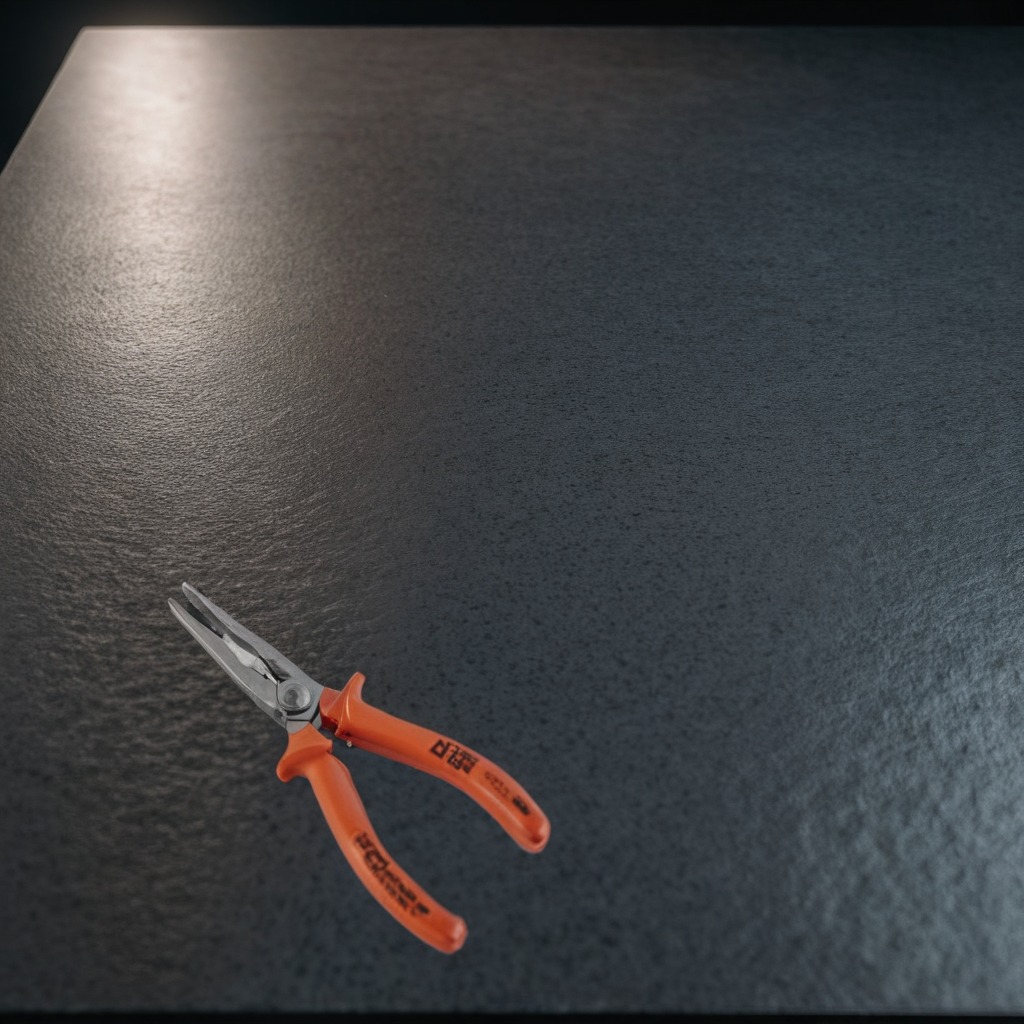
A plier lies on a clean granite table inside a workshop at night dim ambient light soft shadows worn but